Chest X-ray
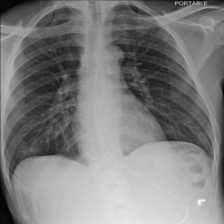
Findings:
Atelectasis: negative
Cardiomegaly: negative
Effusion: negative
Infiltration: positive
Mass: negative
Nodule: negative
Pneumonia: negative
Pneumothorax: negative
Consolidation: negative
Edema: negative
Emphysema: negative
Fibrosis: negative
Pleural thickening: negative
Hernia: negative